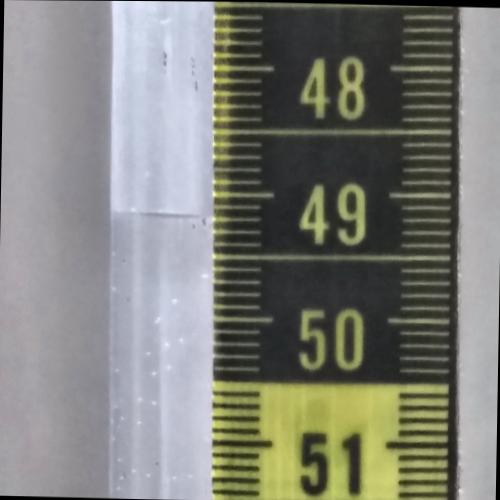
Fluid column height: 49.2 cm